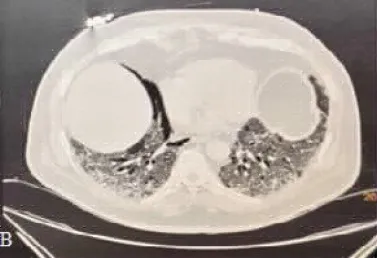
Right Pneumothorax.
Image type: radiology (ct)